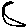
Label: moon